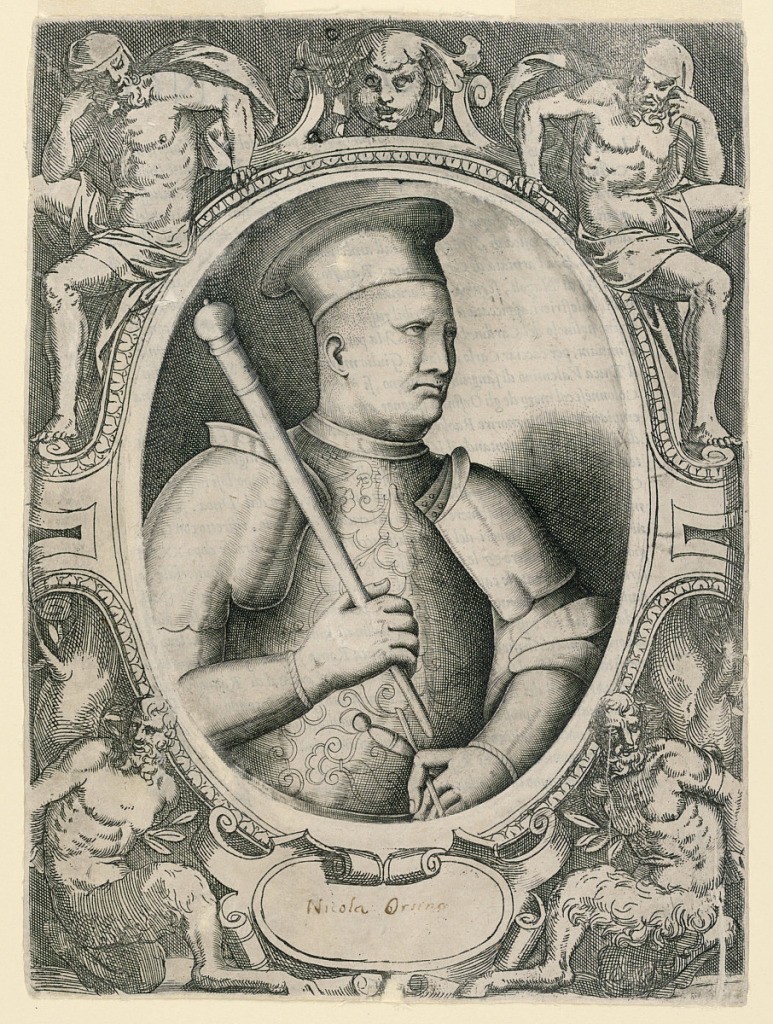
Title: Portrait of Niccola Orsini (1442-1510)
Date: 1590
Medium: Engraving on paper
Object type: Print
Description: Half-length portrait in three-quarter view to right. The sitter wears a "kepi" and armor. In the four corners of the oval frame are four figures, the upper ones are seated old men; the lower ones, kneeling satyrs. On reverse, life history of Giulio Orsini.